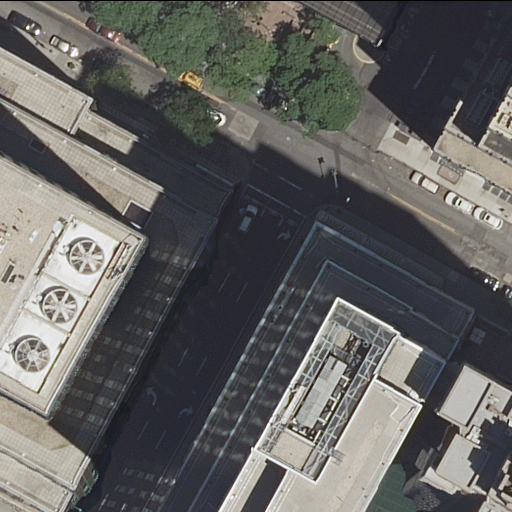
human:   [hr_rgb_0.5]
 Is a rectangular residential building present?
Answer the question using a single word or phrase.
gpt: yes

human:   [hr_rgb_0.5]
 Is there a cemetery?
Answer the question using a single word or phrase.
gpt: no

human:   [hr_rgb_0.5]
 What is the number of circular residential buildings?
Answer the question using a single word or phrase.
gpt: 0

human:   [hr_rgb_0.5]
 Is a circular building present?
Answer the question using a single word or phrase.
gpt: no

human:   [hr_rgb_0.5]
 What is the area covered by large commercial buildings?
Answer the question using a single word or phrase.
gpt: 0m2

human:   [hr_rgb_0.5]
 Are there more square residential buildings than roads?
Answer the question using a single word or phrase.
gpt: no

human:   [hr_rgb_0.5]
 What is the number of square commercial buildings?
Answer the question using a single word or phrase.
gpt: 0

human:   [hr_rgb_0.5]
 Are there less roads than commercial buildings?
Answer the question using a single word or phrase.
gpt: no

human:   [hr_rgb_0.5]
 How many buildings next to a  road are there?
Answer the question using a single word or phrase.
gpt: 5

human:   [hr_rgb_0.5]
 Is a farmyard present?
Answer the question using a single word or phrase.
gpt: no

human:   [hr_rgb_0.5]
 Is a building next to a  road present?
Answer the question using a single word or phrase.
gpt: yes

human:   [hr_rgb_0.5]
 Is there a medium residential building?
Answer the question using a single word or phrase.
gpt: yes

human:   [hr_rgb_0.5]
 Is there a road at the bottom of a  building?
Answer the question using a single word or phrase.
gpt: yes

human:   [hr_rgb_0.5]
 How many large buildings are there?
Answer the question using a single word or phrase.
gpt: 3

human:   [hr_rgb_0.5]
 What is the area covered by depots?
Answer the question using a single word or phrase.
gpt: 0m2

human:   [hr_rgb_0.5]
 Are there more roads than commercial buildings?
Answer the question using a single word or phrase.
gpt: yes

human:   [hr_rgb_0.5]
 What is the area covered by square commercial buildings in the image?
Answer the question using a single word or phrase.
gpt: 0m2

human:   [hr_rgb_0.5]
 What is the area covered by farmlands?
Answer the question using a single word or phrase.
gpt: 0m2

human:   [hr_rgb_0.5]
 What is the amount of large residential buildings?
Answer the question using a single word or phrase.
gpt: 3

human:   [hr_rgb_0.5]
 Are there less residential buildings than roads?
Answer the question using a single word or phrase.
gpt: yes

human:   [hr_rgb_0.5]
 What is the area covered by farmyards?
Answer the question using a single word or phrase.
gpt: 0m2

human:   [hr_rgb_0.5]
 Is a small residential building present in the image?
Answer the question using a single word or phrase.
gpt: yes

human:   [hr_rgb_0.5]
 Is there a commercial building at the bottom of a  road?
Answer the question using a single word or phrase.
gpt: no

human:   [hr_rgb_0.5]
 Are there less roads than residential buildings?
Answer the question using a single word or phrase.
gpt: no

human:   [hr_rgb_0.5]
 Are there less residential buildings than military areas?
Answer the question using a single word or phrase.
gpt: no

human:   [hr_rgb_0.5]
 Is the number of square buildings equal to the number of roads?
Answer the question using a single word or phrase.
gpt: no

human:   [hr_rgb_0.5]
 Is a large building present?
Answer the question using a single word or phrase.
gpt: yes

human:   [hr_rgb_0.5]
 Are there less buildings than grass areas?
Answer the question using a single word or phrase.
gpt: no

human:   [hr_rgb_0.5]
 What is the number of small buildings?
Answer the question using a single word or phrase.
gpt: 1

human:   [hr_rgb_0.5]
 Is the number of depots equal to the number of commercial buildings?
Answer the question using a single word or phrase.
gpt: yes

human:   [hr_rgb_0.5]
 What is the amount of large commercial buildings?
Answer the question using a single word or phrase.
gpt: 0

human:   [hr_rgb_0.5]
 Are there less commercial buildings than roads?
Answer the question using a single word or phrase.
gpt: yes

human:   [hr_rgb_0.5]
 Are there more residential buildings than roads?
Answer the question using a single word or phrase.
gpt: no

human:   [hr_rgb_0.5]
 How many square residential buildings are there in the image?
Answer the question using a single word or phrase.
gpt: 0

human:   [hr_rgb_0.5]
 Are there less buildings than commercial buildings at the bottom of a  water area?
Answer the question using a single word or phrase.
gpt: no

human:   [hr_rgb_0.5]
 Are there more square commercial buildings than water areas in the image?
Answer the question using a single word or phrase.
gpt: no